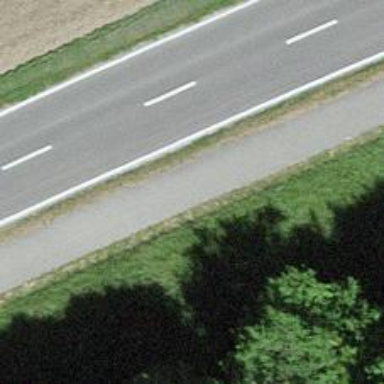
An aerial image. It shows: Cycleway.